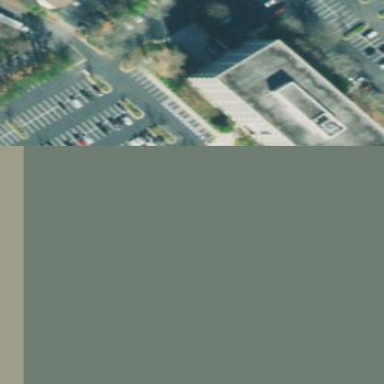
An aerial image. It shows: Commercial building.